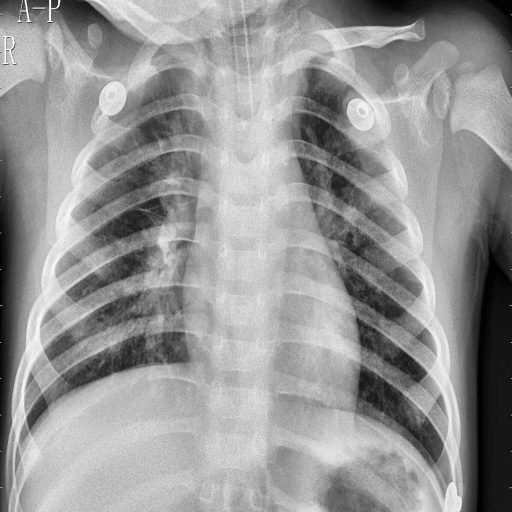
Finding: PNEUMONIA